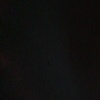
Label: space